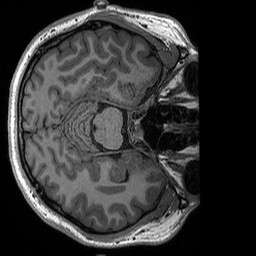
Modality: T1w
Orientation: axial
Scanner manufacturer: siemens
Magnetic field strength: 3 T
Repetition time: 2.3 s
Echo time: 0.00298 s